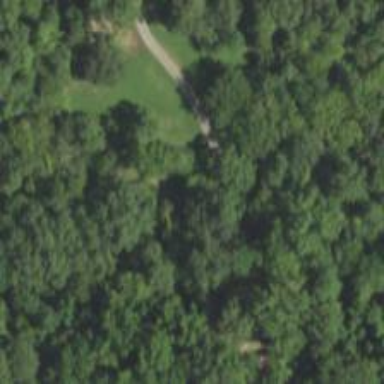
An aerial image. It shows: Driveway.